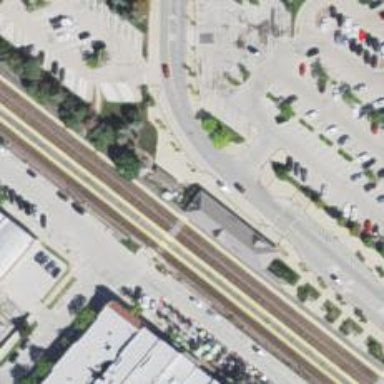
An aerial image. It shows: Railway crossing.